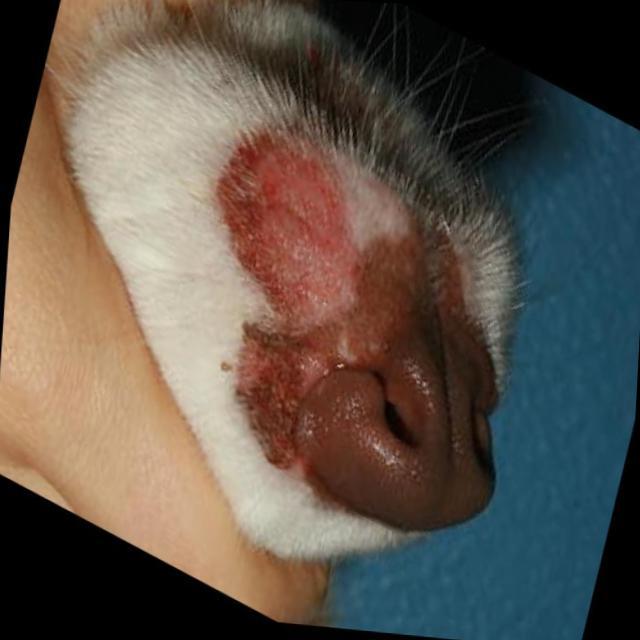
Canine ringworm (Dermatophytosis) — fungal infection caused by Microsporum or Trichophyton. Presents with circular alopecia, scaling, crusting, and broken hairs.